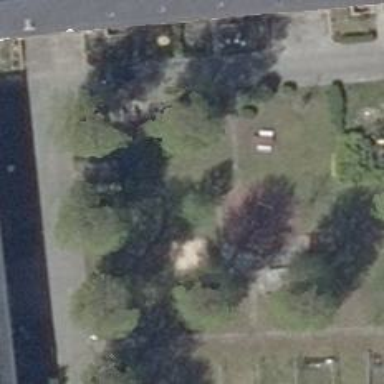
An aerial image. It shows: Playground with sandpit surface.